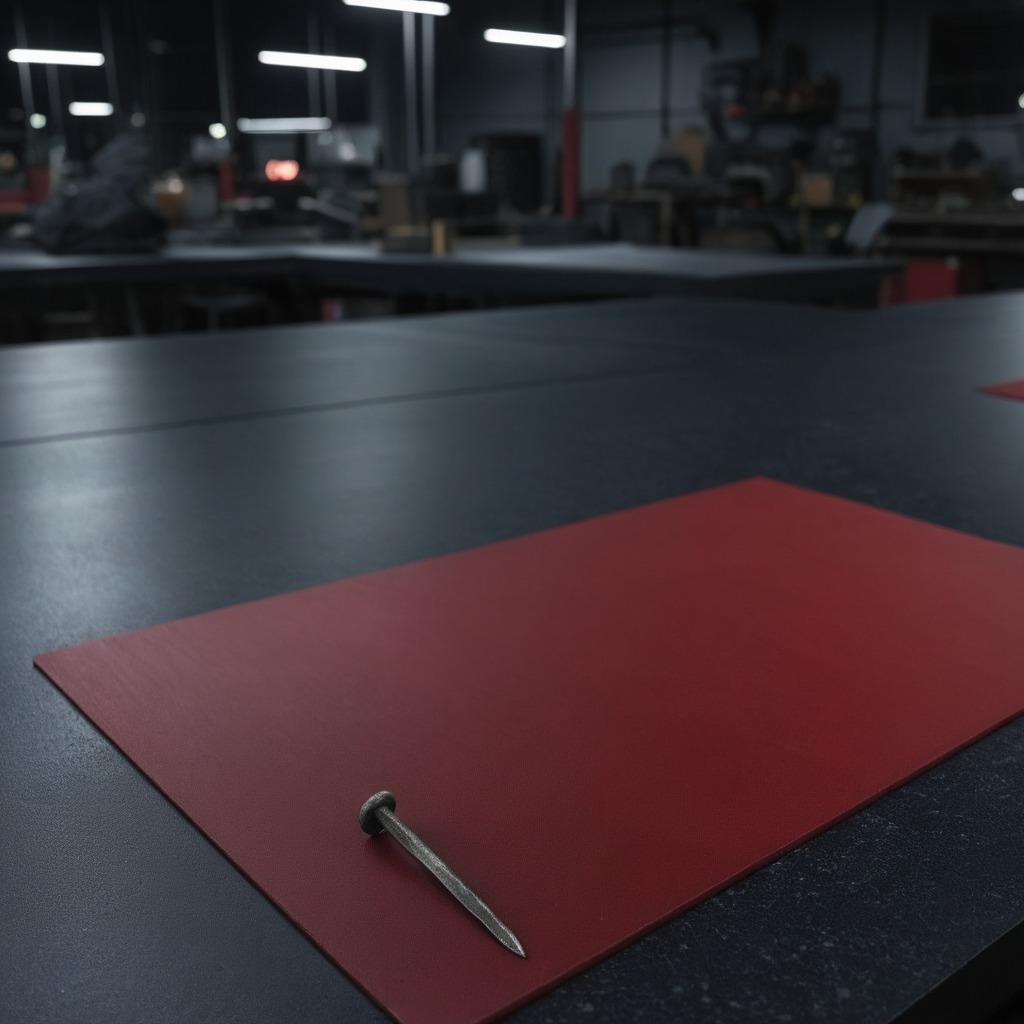
A nail lying on a clean granite tabletop